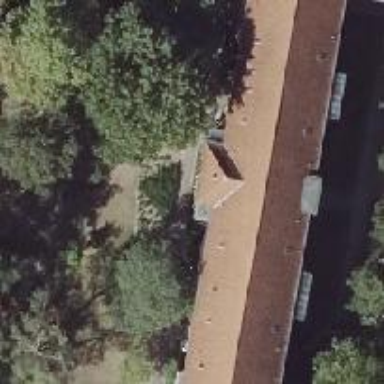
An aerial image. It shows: Hipped-roof building with apartments.